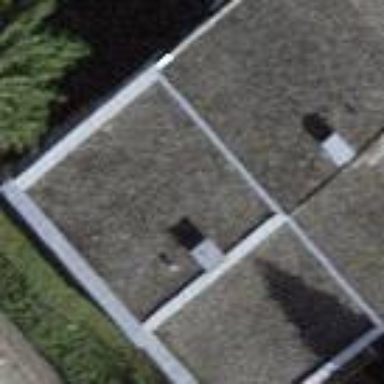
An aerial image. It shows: Terrace building.